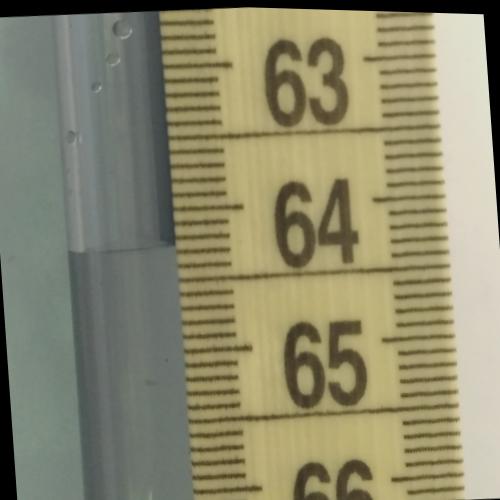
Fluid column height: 64.3 cm